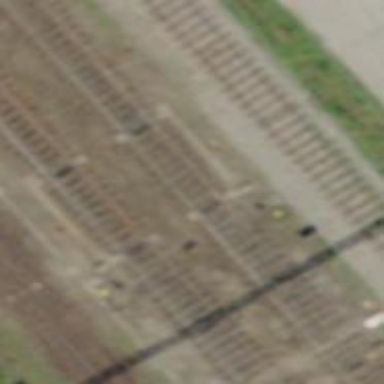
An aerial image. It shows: Railway siding with one electrified track and contact line for powering the train.